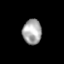
Tissue: skin
Cell type: Epithelial cells
Senescence score: 0.2642
Nuclear area (px): 465
Mean DAPI intensity: 167.084